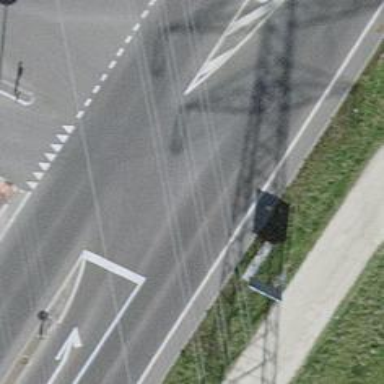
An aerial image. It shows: Trunk link highway with no sidewalk.